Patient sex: M
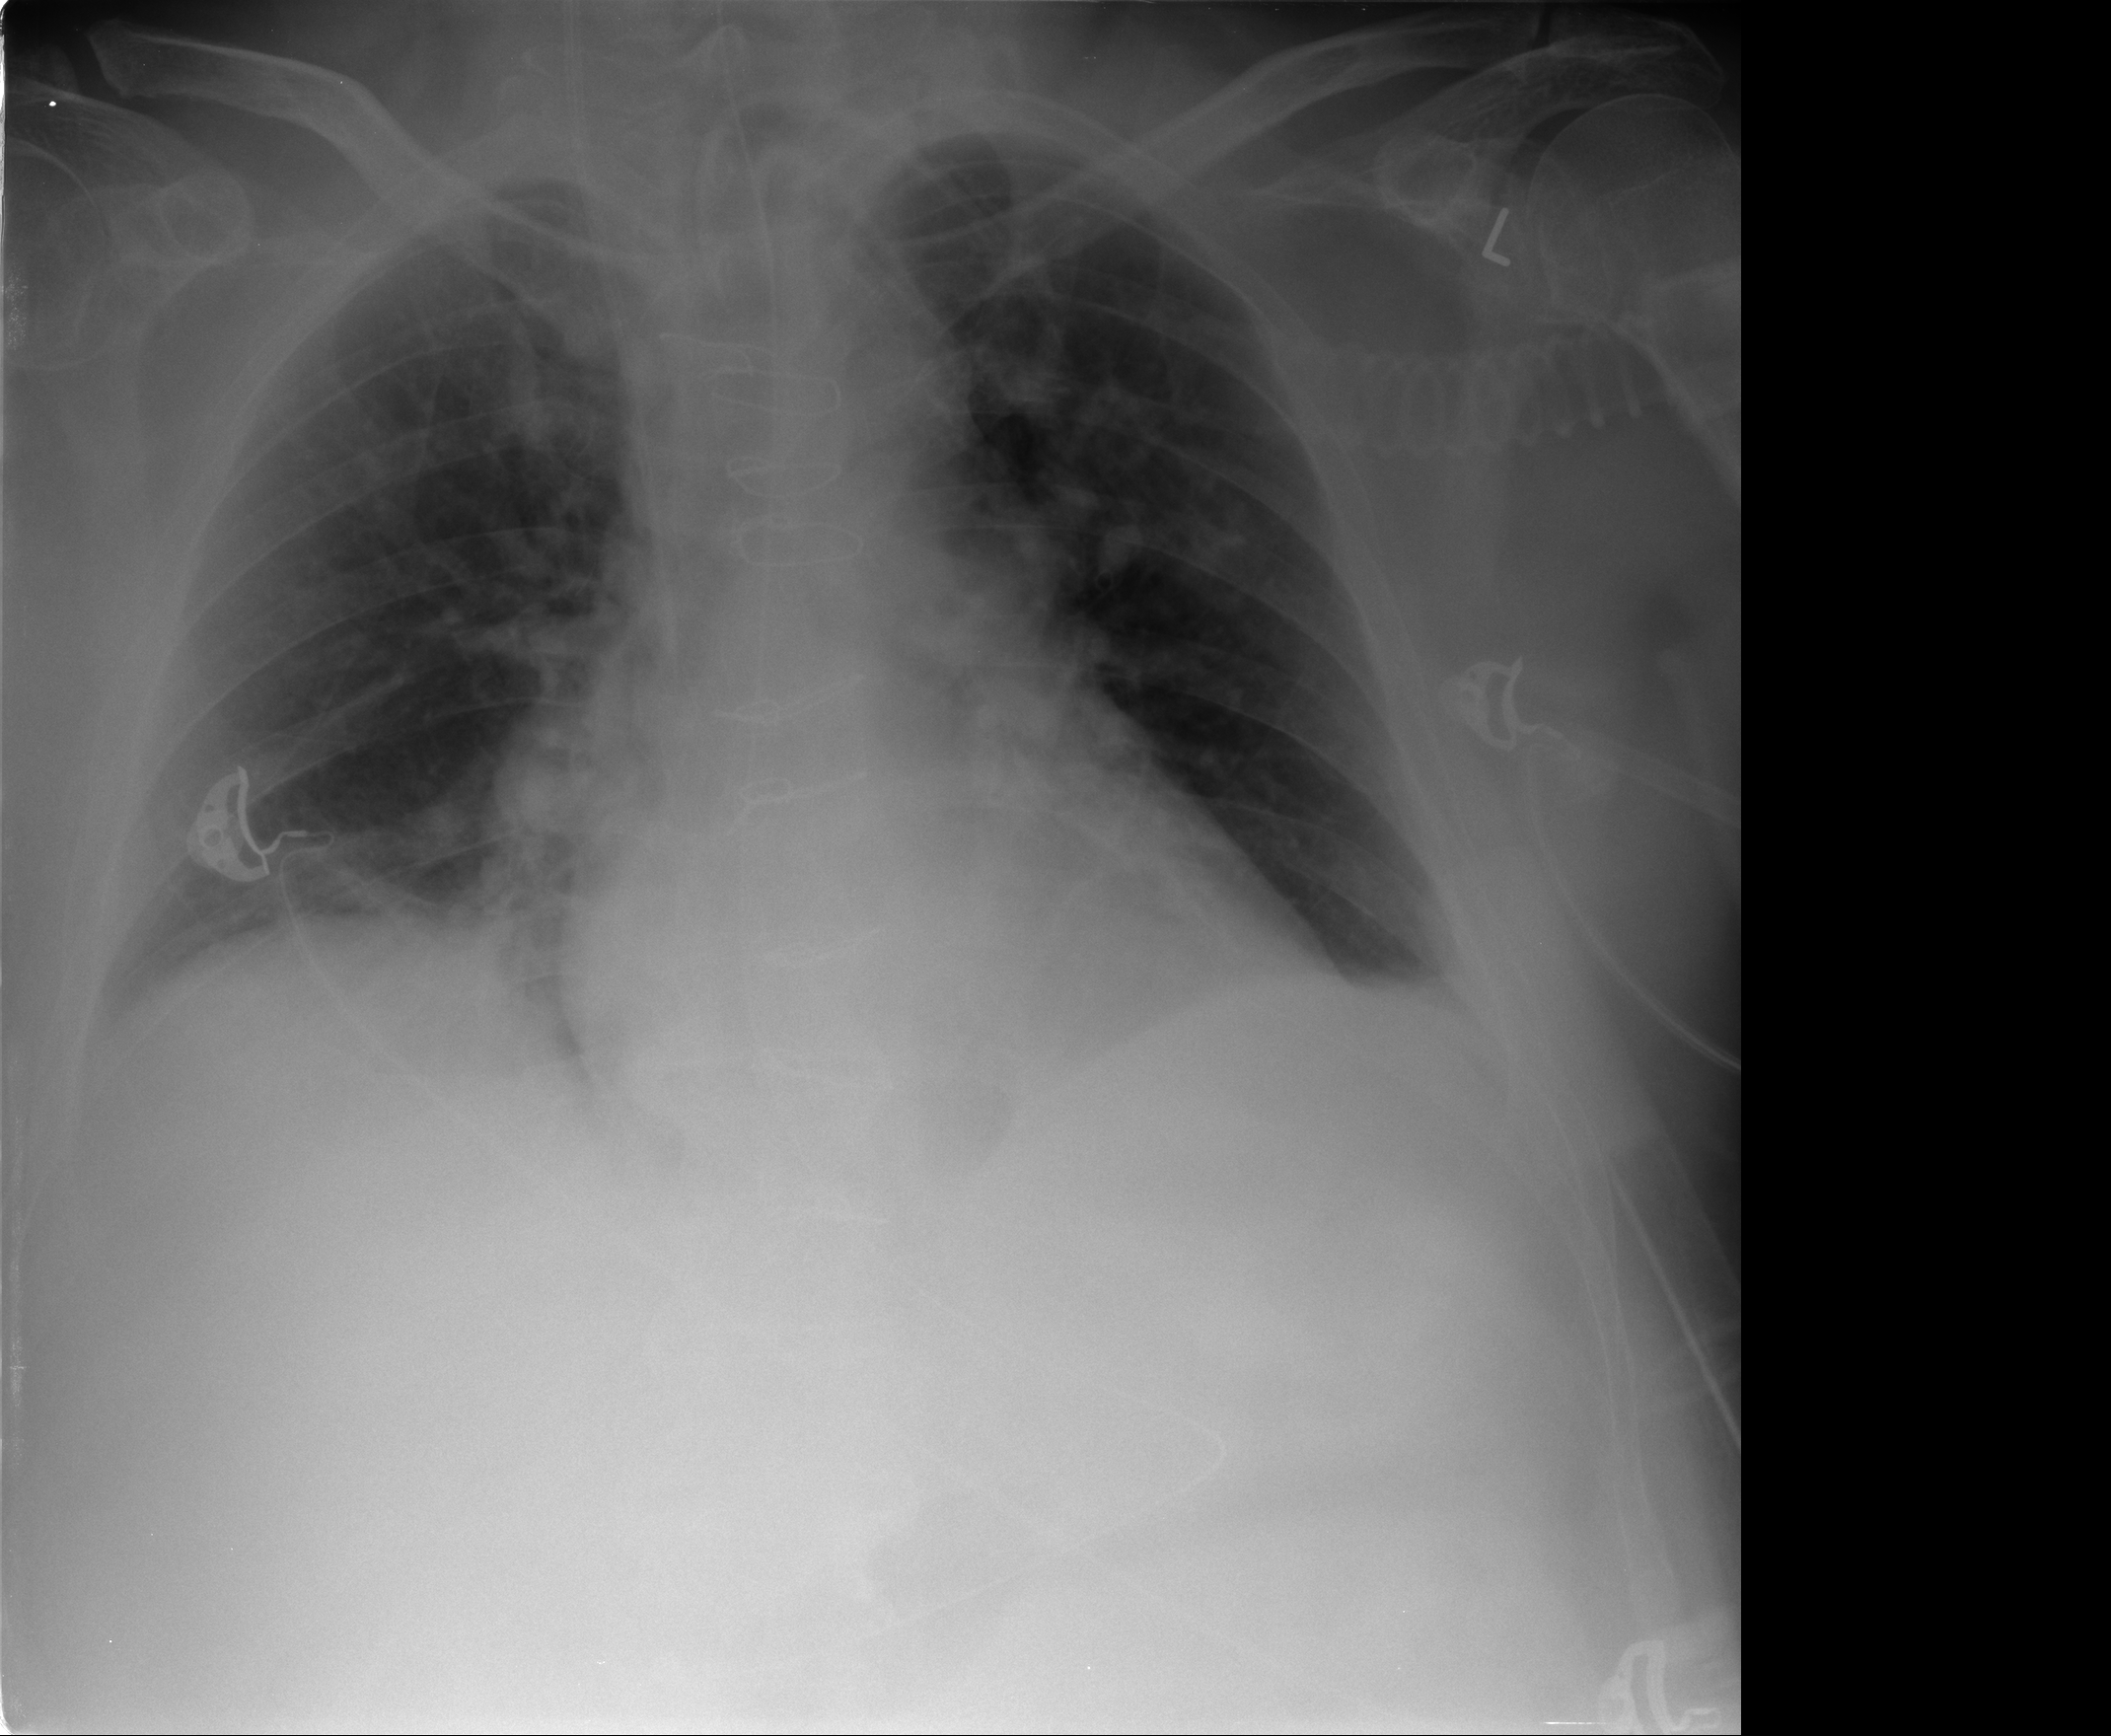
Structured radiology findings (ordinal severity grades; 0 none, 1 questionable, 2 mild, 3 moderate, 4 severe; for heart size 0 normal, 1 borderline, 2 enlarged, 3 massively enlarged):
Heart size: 1
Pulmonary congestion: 2
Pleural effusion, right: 0
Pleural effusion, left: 1
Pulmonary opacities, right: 0
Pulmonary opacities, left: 1
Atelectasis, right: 2
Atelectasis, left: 1